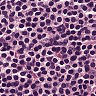
Metastatic tissue present: no